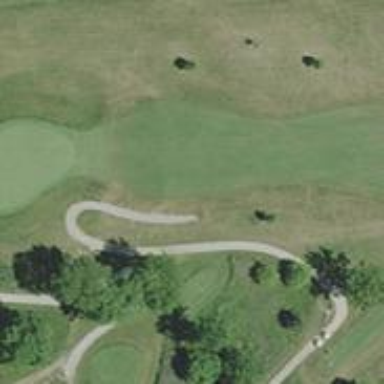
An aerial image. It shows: Path for both roads and golfers.